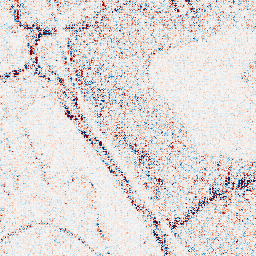
Category: wavelet
Decomposition family: wavelet_biorthogonal
Decomposition parameters: wavelet: bior4.4
level: 1
Upsampling method: quartic
Upsampling parameters: scale: 8
Upsampling scale: 8